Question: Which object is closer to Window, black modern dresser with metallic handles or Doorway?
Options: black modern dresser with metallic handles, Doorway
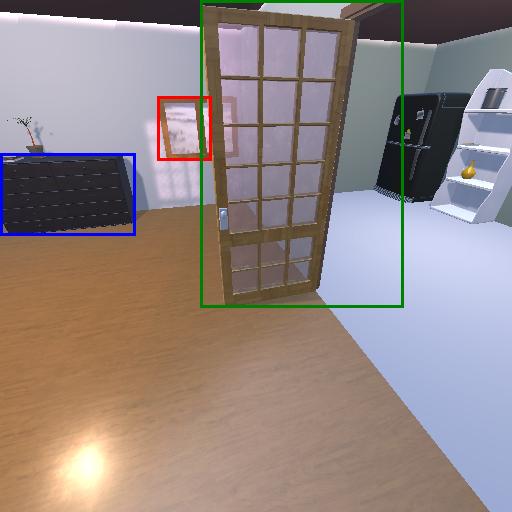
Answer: black modern dresser with metallic handles